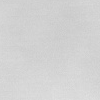
Atmospheric dust classification: dusty